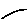
Label: line